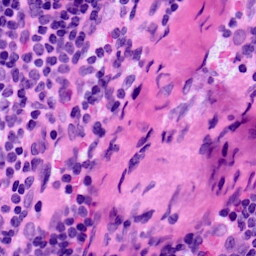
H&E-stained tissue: LymphNode